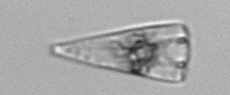
Label: Licmophora